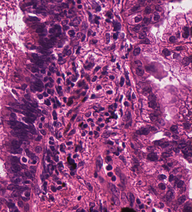
Tumor epithelial tissue: yes
Tumor-associated stroma tissue: yes
Normal tissue: no